Field crop: maize
Growth stage: 2
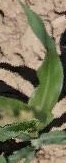
Species: maize